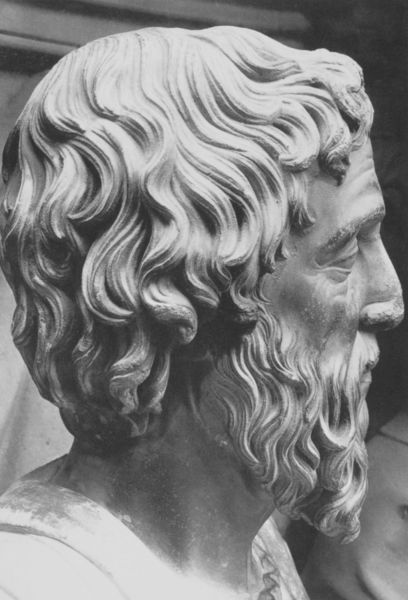
Titel: Tabernakel der Steinmetze, die vier gekrönten Heiligen (Santi Quattro Coronati)
Künstler: Nanni di Banco
Standort: Florenz, Orsanmichele (EU - I - Toskana)
Schlagwörter: kopf, mann, weiß, grau, marmor, mund, nase, profil, schwarz, alt, bart, augen, falten, gesicht, stein, vollbart, bildnis, hals, portrait, auge, haare, locken, skulptur, statue, fassade, alter mann, büste, bildhauerei, plastik, stofflichkeit, wange, denker, stirnfalten, rom, römer, halbprofil, seitenprofil, antik, müde, griechenland, museum, grieche, glyptothek, klassisch, sokrates, lockiges haar, gewandfigur, homer, büsre, skulptur kopf porträt, seitenporfil